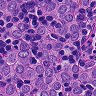
Metastatic tissue present: yes